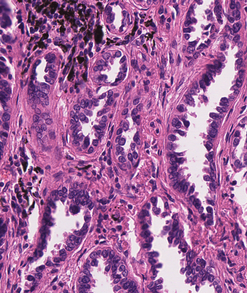
Tumor epithelial tissue: yes
Tumor-associated stroma tissue: yes
Normal tissue: no